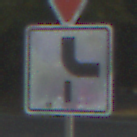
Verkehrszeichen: VerlaufVorfahrtsstrasse10
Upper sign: VorfahrtGewaehren
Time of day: MorningAfternoon
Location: Outdoor (Suburban)
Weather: Clear
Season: NotSpecified
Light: Natural